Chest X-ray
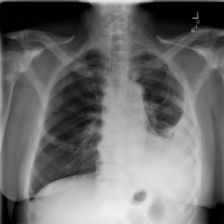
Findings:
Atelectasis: negative
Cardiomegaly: negative
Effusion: positive
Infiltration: positive
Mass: negative
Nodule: negative
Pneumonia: negative
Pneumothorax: negative
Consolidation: negative
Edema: negative
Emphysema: negative
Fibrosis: negative
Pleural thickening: negative
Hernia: negative